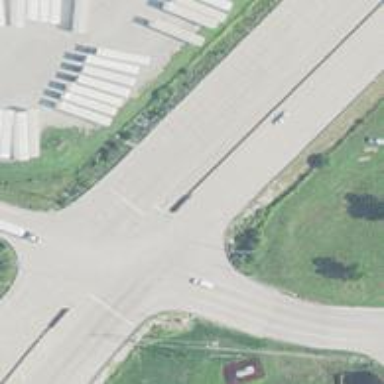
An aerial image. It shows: Expressway with asphalt surface classified as trunk highway.